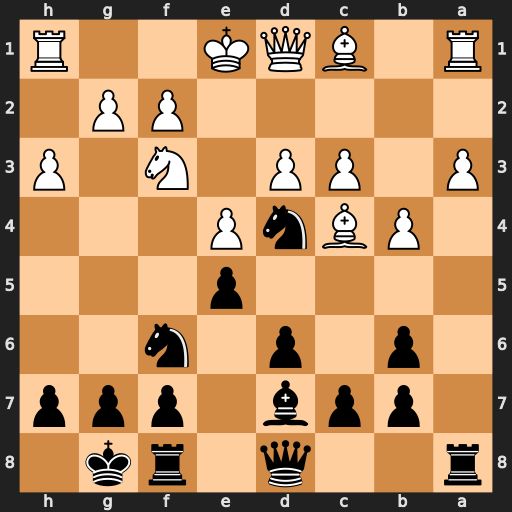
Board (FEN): r2q1rk1/1ppb1ppp/1p1p1n2/4p3/1PBnP3/P1PP1N1P/5PP1/R1BQK2R
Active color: b
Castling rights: KQ
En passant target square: -
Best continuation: Ba4 cxd4 Bxd1